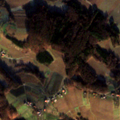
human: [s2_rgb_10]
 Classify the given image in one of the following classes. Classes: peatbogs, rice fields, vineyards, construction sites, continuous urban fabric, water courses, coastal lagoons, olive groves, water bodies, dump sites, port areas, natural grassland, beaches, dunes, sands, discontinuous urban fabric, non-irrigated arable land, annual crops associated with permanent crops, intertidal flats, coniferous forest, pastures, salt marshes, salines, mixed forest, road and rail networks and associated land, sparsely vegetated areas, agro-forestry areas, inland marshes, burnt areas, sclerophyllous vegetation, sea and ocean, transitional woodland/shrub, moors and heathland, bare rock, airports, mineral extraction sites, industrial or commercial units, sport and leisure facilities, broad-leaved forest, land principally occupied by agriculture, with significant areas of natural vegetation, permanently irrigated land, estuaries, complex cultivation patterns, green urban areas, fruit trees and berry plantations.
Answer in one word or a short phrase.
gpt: non-irrigated arable land, complex cultivation patterns, broad-leaved forest, mixed forest